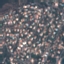
Land use / land cover: Residential